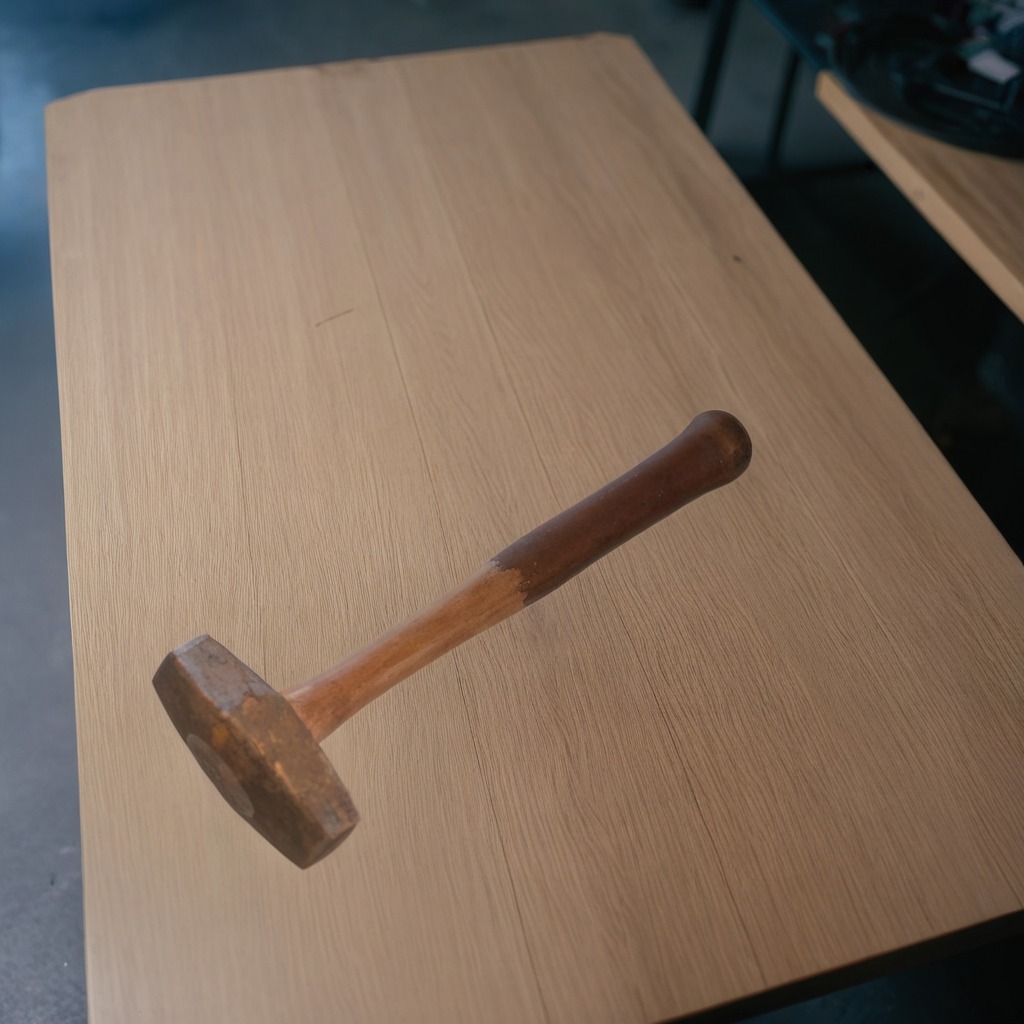
A hammer is lying on the table.